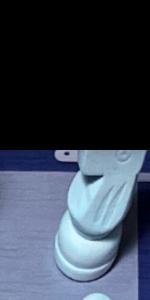
Label: Knight_White